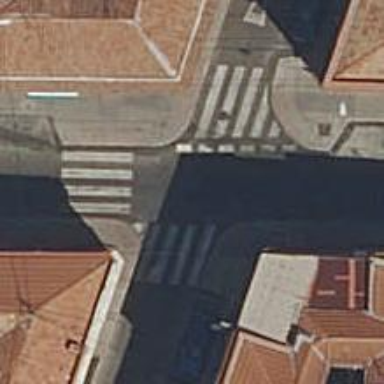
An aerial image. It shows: Marked road crossing.